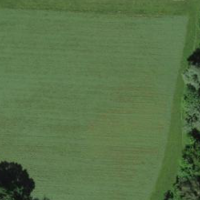
EUNIS habitat code: 25
Species observed at this site:
Phalacrocorax carbo
Ajuga reptans